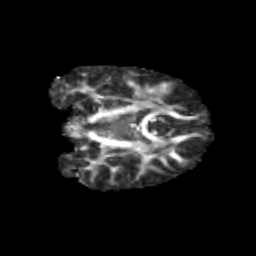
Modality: FA
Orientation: coronal
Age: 13
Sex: female
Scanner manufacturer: siemens
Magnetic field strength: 3 T
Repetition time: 3.8 s
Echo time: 0.07 s